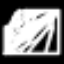
Label: leaf